Question: I am trying to scan through two columns (one which is formatted to text and the other column is a custom format; not sure if this matters, but just in case) and I want to write a snippet of VBA to have this array only contain unique pairs.

I hope to cycle through the table in order to compare each element of the table with the unique values of this array so that I can perform some sorting operation.
The end result should be
'''
ScanArray = Array("Per SA","Per SB", "Per SC", "Per FC", "Mod SC", "Mod SB", "Mod SA", "Mod FC", "SP SA", "SP SB", "SP SC", "SP FC")
'''
...with spaces to separate out the two distinct elements
My code below for trying to intake two ranges into my array - but it's not working as I had hoped...
'''
Option Explicit
Sub ArrayFill()
Dim WkSht1 As Worksheet
Dim ScanArray As Variant
Dim k As Integer
Set WkSht1 = Worksheets("Cashflow")
'the compiler definitely doesn't like this
ScanArray = WkSht1.Range("C3", Range("D36")).RemoveDuplicates
For k = LBound(ScanArray) To UBound(ScanArray)
'Do Until Something
'If matching function Then
'MsgBox ScanArray(k)
'End If
'Loop
Next k
End Sub
'''
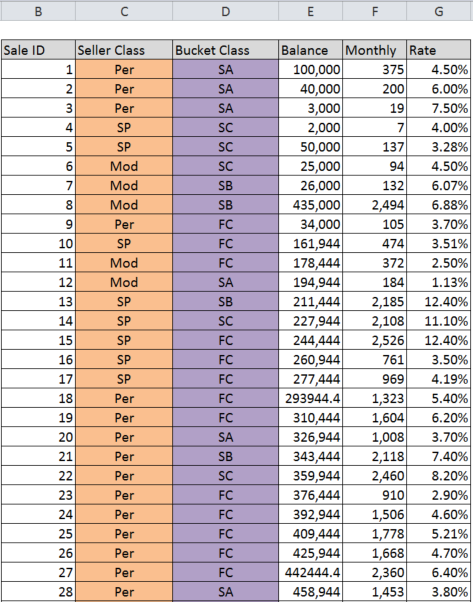
Answer: This should work for you-
'''
Option Explicit
Sub ArrayFill()
'Populates the array in the format as specified by the question
Dim WkSht1, tmpSht As Worksheet
Dim ScanArray() As String
Dim i, iCntr, lRow, n As Long
Set WkSht1 = Worksheets("Cashflow")
n = WkSht1.Range("C1" , WkSht1.Range("C1").End(xlDown)).Rows.Count
ReDim ScanArray(n-1)
For i = 1 To n
ScanArray(i-1) = WkSht1.Cells(i,3).Value & " " & WkSht1.Cells(i,4).Value
Next i
'Removes duplicate entries from the array
Set tmpSht = ThisWorkbook.Worksheets.Add
For iCntr = 0 To UBound(ScanArray)
tmpSht.Cells(iCntr + 1, 1).Value = ScanArray(iCntr)
Next
tmpSht.Columns(1).RemoveDuplicates Columns:=Array(1)
lRow = tmpSht.Range("A1").End(xlDown).Row
ReDim ScanArray(lRow-1)
For iCntr = 0 To UBound(ScanArray)
ScanArray(iCntr) = tmpSht.Cells(iCntr + 1, 1).Value
Next
Application.DisplayAlerts = False
tmpSht.Delete
Application.DisplayAlerts = True
End Sub()
'''